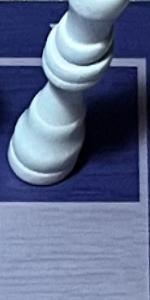
Label: Empty